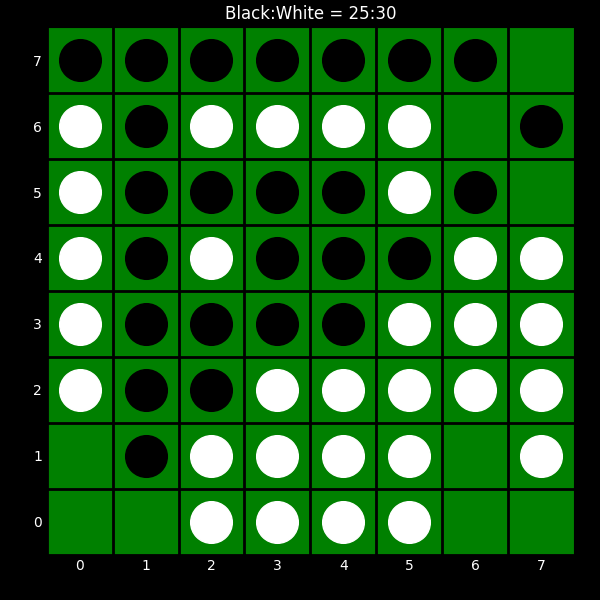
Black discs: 25
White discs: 30